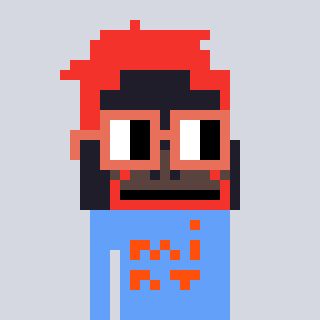
a pixel art character with square orange glasses, a orangutan-shaped head and a blue-colored body on a cool background